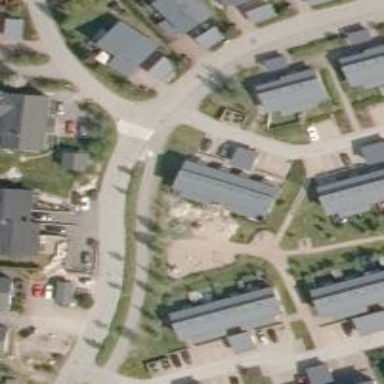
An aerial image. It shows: Asphalt cycleway.